Два одинаковых маленьких невесомых коротких цилиндра могут без трения скользить по длинной закреплённой горизонтальной спице. Цилиндры соединены с невесомыми нерастяжимыми нитями $1$ и $2$, причём длина нити $1$ на величину $L$ больше длины нити $2$ (см. рис). По нити $1$ без трения может перемещаться маленькая бусинка массой $m_1$, а небольшой груз массой $m_2$ прикреплён к концам обеих нитей. Изначально систему, состоящую из цилиндров, нитей, бусинки и груза удерживают в состоянии покоя таким образом, что спица и обе нити находятся в одной вертикальной плоскости, бусинка и груз расположены на одной горизонтали, при этом бусинка расположена на одной вертикали с цилиндром, прикреплённым к нити $1$, а груз расположен на одной вертикали с цилиндром, прикреплённым к нити $2$. Нити слегка натянуты. Ускорение свободного падения равно $g$. Считайте, что размеры цилиндров больше размеров бусинки и груза. Сопротивлением воздуха можно пренебречь.Систему отпускают.
Определите скорости $v_1$ и $v_2$ бусинки и груза соответственно прямо перед столкновением цилиндров.
Определите силы натяжения $T_1$ и $T_2$ нитей $1$ и $2$ соответственно прямо перед столкновением цилиндров.
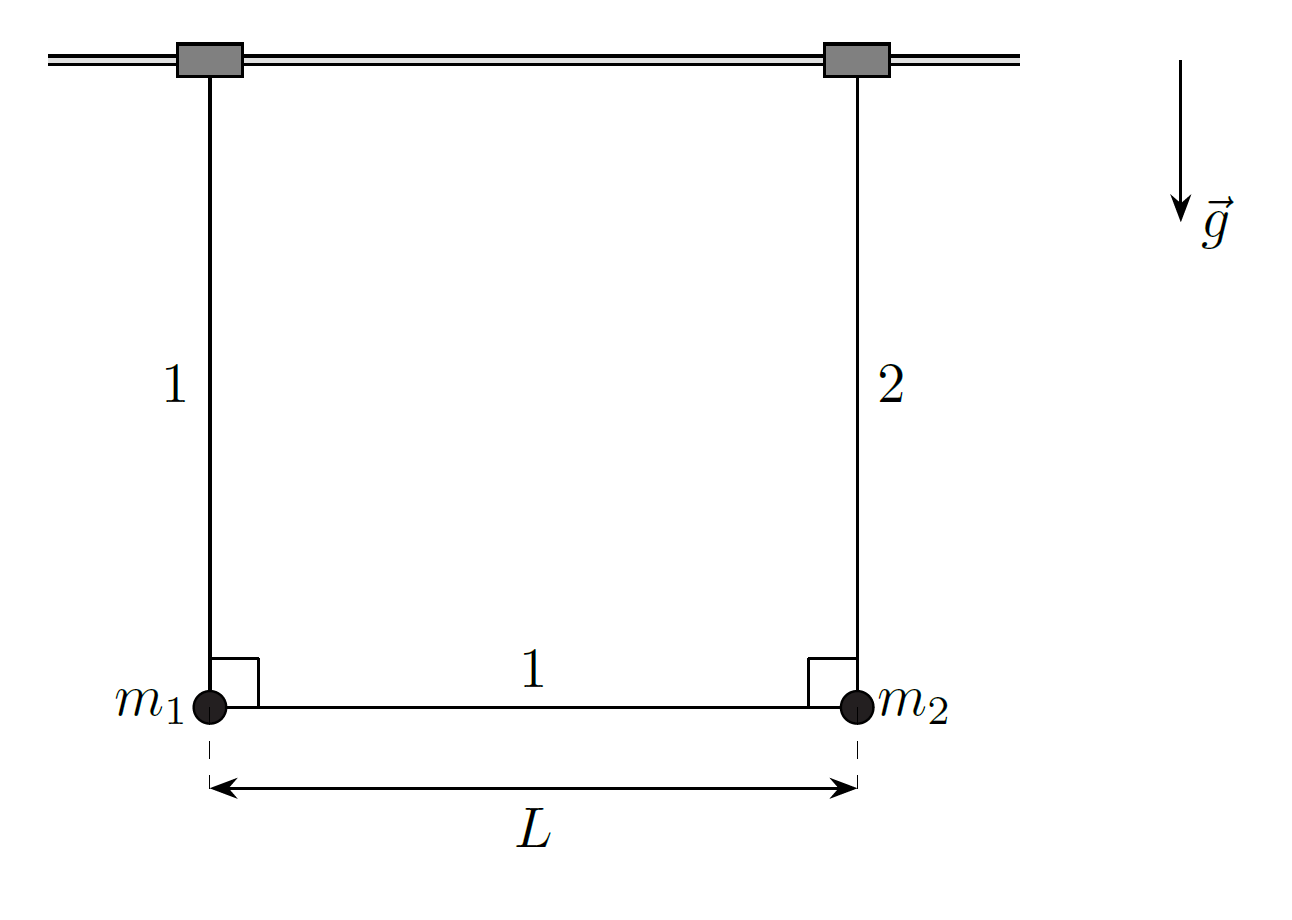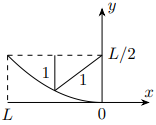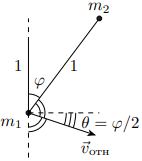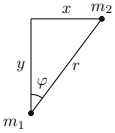
Определите скорости $v_1$ и $v_2$ бусинки и груза соответственно прямо перед столкновением цилиндров.
Решение: Поскольку цилиндры являются невесомыми, равнодействующая приложенных к ним сил в любой момент должна быть равна нулю. Так как трения между спицей и цилиндрами нет, спица действует на цилиндры в направлении, перпендикулярном спице, то есть в вертикальном. До столкновения цилиндров на них действуют только силы натяжения нитей и силы реакции со стороны спицы. Тогда условие равенства нулю равнодействующей приложенных к цилиндрам сил возможно, если участки нитей, соединяющие цилиндры с бусинкой и грузом, в любой момент ориентированы вертикально. Из этого следует, что столкновение цилиндров произойдёт в момент, когда бусинка, груз и цилиндры будут расположены практически на одной вертикали.Обратим внимание, что скорость груза в любой момент направлена горизонтально. В момент столкновения цилиндров скорость бусинки также направлена горизонтально. Пусть $v_{отн}$ — скорость относительного движения бусинки и груза в момент столкновения цилиндров. Определим $v_{отн}$ из закона сохранения механической энергии. К рассматриваемому моменту вертикальное перемещение бусинки направлено вниз и равно $L/2$, так как нити являются нерастяжимыми. Поскольку система замкнута в направлении спицы — её импульс в данном направлении равен нулю. Отсюда получим связь скоростей $v_1$ и $v_2$ бусинки и груза соответственно с величиной их относительной скорости $v_{отн}$ в момент столкновения цилиндров:$$v_1=\cfrac{m_2v_{отн}}{m_1+m_2}\qquad v_2=\cfrac{m_1v_{отн}}{m_1+m_2}\Rightarrow E_k=\cfrac{m_1v^2_1}{2}+\cfrac{m_2v^2_2}{2}=\cfrac{m_1m_2v^2_{отн}}{2(m_1+m_2)}{.}$$Запишем закон сохранения механической энергии:$$E_k=\cfrac{m_1m_2v^2_{отн}}{2(m_1+m_2)}=-\Delta{W}_p=\cfrac{m_1gL}{2}\Rightarrow v^2_{отн}=gL\left(1+\cfrac{m_1}{m_2}\right){.}$$Находим скорости $v_1$ и $v_2$ бусинки и груза соответственно непосредственно перед столкновением цилиндров:
Ответ: $$v_1=\sqrt{\cfrac{gL}{1+m_1/m_2}}{,}\qquad v_2=\cfrac{m_1}{m_2}\sqrt{\cfrac{gL}{1+m_1/m_2}}{.}$$

Определите силы натяжения $T_1$ и $T_2$ нитей $1$ и $2$ соответственно прямо перед столкновением цилиндров.
Решение: В момент столкновения цилиндров все силы, действующие на бусинку и груз, являются вертикальными. Поскольку груз может перемещаться только по горизонтали, его ускорение в рассматриваемый момент равно нулю. Пусть $a_1$ — проекция ускорения бусинки в момент столкновения цилиндров на ось, направленную вертикально вверх. Из второго закона Ньютона для бусинки и груза получим:$$2T_1=m_1(g+a_1),\qquad T_2=T_1+m_2g{,}$$откуда:$$T_1=\cfrac{m_1(g+a_1)}{2},\qquad T_2=m_2g+\cfrac{m_1(g+a_1)}{2}{.}$$Таким образом, для решения задачи необходимо определить $a_1$.Далее можно действовать разными способами. Первый способ: Пусть $\vec{a}_б$ и $\vec{a}_г$ — ускорения бусинки и груза относительно лабораторной системы отсчёта, а $\vec{a}_{отн}$ — ускорение бусинки в системе отсчёта, связанной с грузом. Тогда ускорение бусинки можно представить в следующем виде:$$\vec{a}_б=\vec{a}_г+\vec{a}_{отн}{.}$$Обратим внимание, что в рассматриваемый момент ускорение груза равняется нулю. Значит, в рассматриваемый момент ускорение бусинки в системе отсчёта, связанной с грузом, направлено вертикально вверх и равно $a_1$. Дальнейшее решение задачи проведём в системе отсчёта, связанной с грузом.Непосредственно перед столкновением цилиндров относительная скорость бусинки и груза направлена горизонтально, значит:$$a_1=a_{отн}=\cfrac{v^2_{отн}}{\rho}{,}$$где $\rho$ — радиус кривизны траектории бусинки при движении в системе отсчёта груза.  Определим радиус кривизны $\rho$ в вершине параболы, используя аналогию со свободным полётом материальной точки в поле тяжести. Пусть скорость материальной точки в некоторый момент равна $v_0$ и направлена горизонтально. Материальная точка движется в однородном поле тяжести с ускорением свободного падения $g$, направленным вертикально вниз. Введём систему координат $xOy$, где $O$ — положение точки в рассматриваемый момент, ось $x$ направлена горизонтально, а ось $y$ направлена вертикально вниз. Тогда через прошедшее время $t$ от рассматриваемого момента:$$x=v_0t,\qquad y=\cfrac{gt^2}{2}\Rightarrow y=\cfrac{gx^2}{2v^2_0}=\cfrac{x^2}{2p}{.}$$Величина $p$ называется фокальным параметром параболы.Определим радиус кривизны $\rho_0$ траектории материальной точки в вершине параболы. Из второго закона Ньютона в рассматриваемый момент:$$\cfrac{mv^2_0}{\rho_0}=mg\Rightarrow \rho_0=\cfrac{v^2_0}{g}=p{.}$$Вернёмся к определению радиуса кривизны траектории бусинки в системе отсчёта груза в момент столкновения цилиндров. Фокальный параметр параболы для траектории относительного движения бусинок равен $L$, поэтому радиус кривизны траектории относительного движения бусинок в рассматриваемый момент составляет:$$\rho=L{.}$$ Примечание: Тот же результат может быть получен из непосредственного анализа кривой, задающей траекторию относительного движения бусинки и груза. Рассмотрим произвольную кривую, заданную зависимостью $y(x)$. Пусть $\varphi$ — угол наклона касательной к кривой. Тогда:$$\cfrac{dy}{dx}=y'=\operatorname{tg}\varphi\Rightarrow \cfrac{d^2y}{dx^2}=y''=\cfrac{1}{\cos^2\varphi}\cfrac{d\varphi}{dx}=\cfrac{\varphi'}{\cos^2\varphi}{.}$$Радиус кривизны произвольной плоской кривой определяется выражением:$$\rho=\Biggl|\cfrac{dl}{d\varphi}\Biggr|{,}$$где $dl$ — элемент длины кривой, а $d\varphi$ — угол между касательными к кривой на концах выделенного элемента. Но $dl=dx/\cos\varphi$, поэтому:$$\rho=\Biggl|\cfrac{1}{\cos\varphi}\cfrac{dx}{d\varphi}\Biggr|=\Biggl|\cfrac{1}{\varphi'\cos\varphi}\Biggr|=\Biggl|\cfrac{1}{y''\cos^3\varphi}\Biggr|{.}$$Но $1/\cos^2\varphi=1+\operatorname{tg}^2\varphi=1+y'^2$, поэтому:$$\rho=\cfrac{(1+y'^2)^{3/2}}{|y''|}{.}$$Применим полученное выражение в случае рассмотрения траектории движения бусинки относительно груза. Определим $y'$ и $y''$:$$y'=\cfrac{x}{L},\qquad y''=\cfrac{1}{L}{.}$$Тогда в точке с координатой $x=0$:$$\rho=L{.}$$ Таким образом:$$a_1=\cfrac{v^2_{отн}}{L}=g\left(1+\cfrac{m_1}{m_2}\right){.}$$ Второй способ: В рассматриваемый момент тангенциальное ускорение бусинки равно нулю, поэтому её ускорение $a_1$ определяется выражением:$$a_1=\cfrac{v^2_1}{\rho_1}{,}$$где $\rho_1$ — радиус кривизны траектории бусинки в рассматриваемый момент.Проанализируем траекторию бусинки в лабораторной системе отсчёта. Введём систему координат $xOy$ с началом в нижней точке траектории бусинки. Направления координатных осей совпадают с введёнными на рисунке к первому способу решения.Центр масс системы не перемещается вдоль оси $x$, поэтому:$$m_1x_1+m_2x_2=0\Rightarrow x_2=-\cfrac{m_1x_1}{m_2}{.}$$Запишем условие постоянства длины нити $1$:$$L=\left(\cfrac{L}{2}-y_1\right)+\sqrt{\left(\cfrac{L}{2}-y_1\right)^2+(x_1-x_2)^2}{.}$$Отсюда:$$(x_1-x_2)^2=x^2_1\left(1+m_1/m_2\right)^2=2Ly_1\Rightarrow y_1(x_1)=\cfrac{x^2_1(1+m_1/m_2)^2}{2L}{.}$$Таким образом, траектория движения бусинки в лабораторной системе отсчёта является параболой. Поиск радиуса кривизны в её вершине уже был осуществлён в рамках первого решения, поэтому:$$\rho_1=\cfrac{L}{(1+m_1/m_2)^2}{.}$$ Таким образом:$$a_1=\cfrac{v^2_1(1+m_1/m_2)^2}{L}=g\left(1+\cfrac{m_1}{m_2}\right){.}$$ Третий способ:  В рассматриваемый момент тангенциальное ускорение бусинки в рассматриваемой системе отсчёта равняется нулю, поэтому для проекции ускорения бусинки $a_1$ на ось, направленную вертикально вверх, имеем:$$a_1=-v_{отн}\cfrac{d\theta}{dt}=-\cfrac{v_{отн}\dot{\varphi}}{2}{.}$$Найдём величину $\dot{\varphi}$. Поскольку в рассматриваемый момент расстояние между бусинкой и грузом равно $L/2$:$$v_{отн}=-\cfrac{L\dot\varphi}{2}\Rightarrow \dot\varphi=-\cfrac{2v_{отн}}{L}{.}$$Подставляя $\dot{\varphi}$ в выражение для $a_1$, получим:$$a_1=\cfrac{v^2_{отн}}{L}=g\left(1+\cfrac{m_1}{m_2}\right){.}$$ Четвёртый способ:  В рассматриваемый момент $\varphi=0$. Далее нижний индекс $0$ соответствует рассматриваемому моменту. В рассматриваемый момент проекция ускорения бусинки на ось, направленную вертикально вверх, определяется выражением $a_1=-d^2{y}_0/dt^2$.Дифференцируя $y$ по времени, получим:$$\cfrac{dy}{dt}=-\cfrac{L\dot{\varphi}(\sin\varphi+\sin\varphi\cos\varphi-\sin\varphi\cos\varphi)}{(1+\cos\varphi)^2}=-\cfrac{L\sin\varphi~\dot{\varphi}}{(1+\cos\varphi)^2}{.}$$Продифференцируем по времени величину $dy/dt$:$$\cfrac{d^2y}{dt^2}=-\cfrac{L\sin\varphi~\ddot{\varphi}}{(1+\cos\varphi)^2}-\cfrac{2L\sin^2\varphi~\dot{\varphi}^2}{(1+\cos\varphi)^3}-\cfrac{L\cos\varphi~\dot{\varphi}^2}{(1+\cos\varphi)^2}{.}$$Поскольку в рассматриваемый момент $\varphi=0$:$$a_1=\cfrac{L\dot{\varphi}^2_0}{4}{.}$$Определим величину $\dot{\varphi}_0$. Для этого продифференцируем по времени выражение для $x$:$$\cfrac{dx}{dt}=\cfrac{L\dot{\varphi}(\cos\varphi+\cos^2\varphi+\sin^2\varphi)}{(1+\cos\varphi)^2}=\cfrac{L\dot{\varphi}}{1+\cos\varphi}{.}$$В рассматриваемый момент $\varphi=0$, а $dx/dt=-v_{отн}$. Тогда:$$-v_{отн}=\cfrac{L\dot{\varphi}_0}{2}\Rightarrow \dot{\varphi}_0=-\cfrac{2v_{отн}}{L}{.}$$Таким образом:$$a_1=\cfrac{v^2_{отн}}{L}=g\left(1+\cfrac{m_1}{m_2}\right){.}$$ Подставляя $a_1$ в выражения для $T_1$ и $T_2$, находим:
Ответ: $$T_1=m_1g\left(1+\cfrac{m_1}{2m_2}\right),\qquad T_2=\left(m_1+m_2+\cfrac{m^2_1}{2m_2}\right)g{.}$$
Темы:
T, Механика, Динамика, Движение связанных тел, Всероссийские, Геометрия